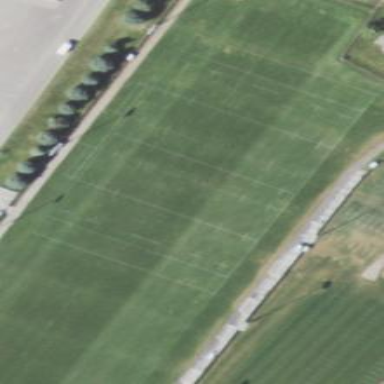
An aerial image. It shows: Grass pitch used for soccer.